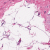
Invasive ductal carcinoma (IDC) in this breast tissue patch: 0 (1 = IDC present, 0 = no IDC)